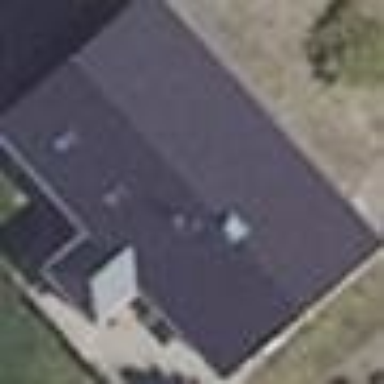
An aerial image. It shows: Simple and straightforward house.